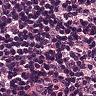
Metastatic tissue present: no